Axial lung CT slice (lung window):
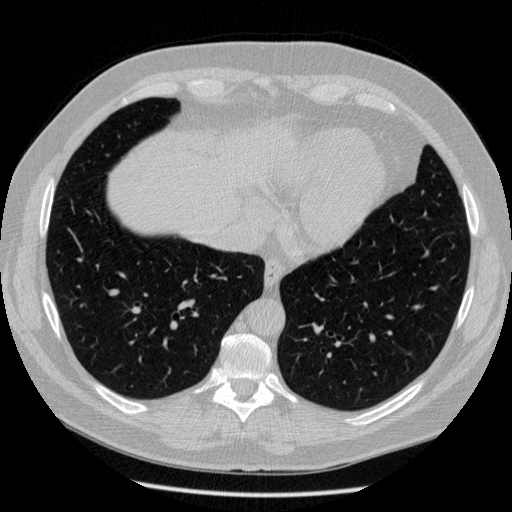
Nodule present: no